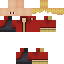
A male human skin with medium skin, wearing brown bald dressed in a red hoodie and red pants, featuring a closed mouth.